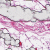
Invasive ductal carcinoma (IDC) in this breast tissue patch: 0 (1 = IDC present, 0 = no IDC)